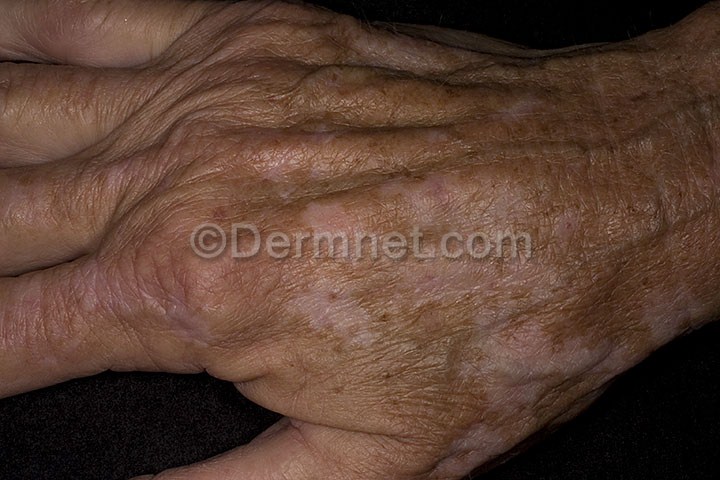
Disease: Light Diseases and Disorders of Pigmentation